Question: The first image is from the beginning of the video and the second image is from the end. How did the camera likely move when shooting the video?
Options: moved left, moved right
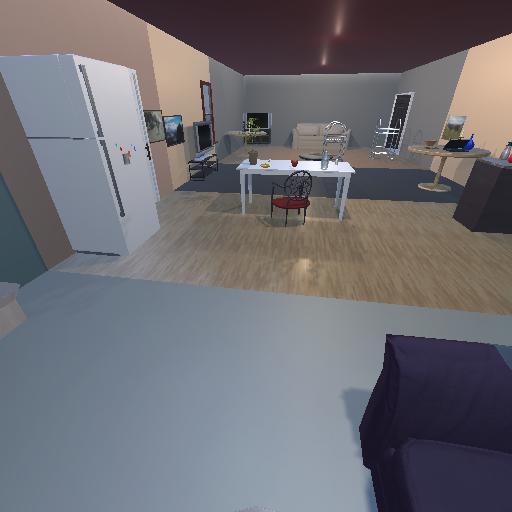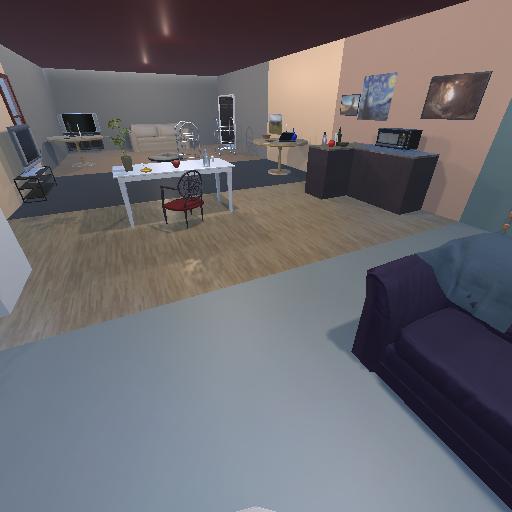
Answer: moved left